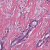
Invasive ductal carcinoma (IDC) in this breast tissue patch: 1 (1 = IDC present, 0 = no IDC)